Question: I have two listviews with different element height, but they show the same data. A picture will explain everything well:

The listview on the right is a scrollbar representation of listview on the left (list of red/gray/purple days, future days go up, past days go bottom, with endless scroll listeners to fill up the same List).
The First problem is the ability to scroll one list and smoothly scroll the other one (having 'smoothScrollToPosition(firstVisibleItem)' is choppy because for a long time of scrolling, the first visible item is the same item). I need every small scroll to be visible in the ScrollbarList and visa versa.
The Second problem is upon creation, i have today's index in the list (lets say 50th from 100), 'setSelection(50)' on left List is ok, since one element takes most of the screen, but I dont know how to select the scrollbarList so that the same element would be visible in the middle of the small circle Indicator, so far 'setSelectionFromTop(50, screenHeight/2)' is working.
I have managed to position both lists correctly to the center with code
'''
dayListView.setSelectionFromTop(getTodayIndex(), screenHeight / 4);
scrollbarListview.setSelectionFromTop(getTodayIndex(), screenHeight / 2 - itemView.getMeasuredHeight() / 2);
'''
And both list elements are on center, when no ScrollListeners are attached (except the endless scroll listener, which does not interact with other listviews). So now the only big problem is how to scroll them both smoothly with good aspect ration, when scrolling only of them. Any ideas?
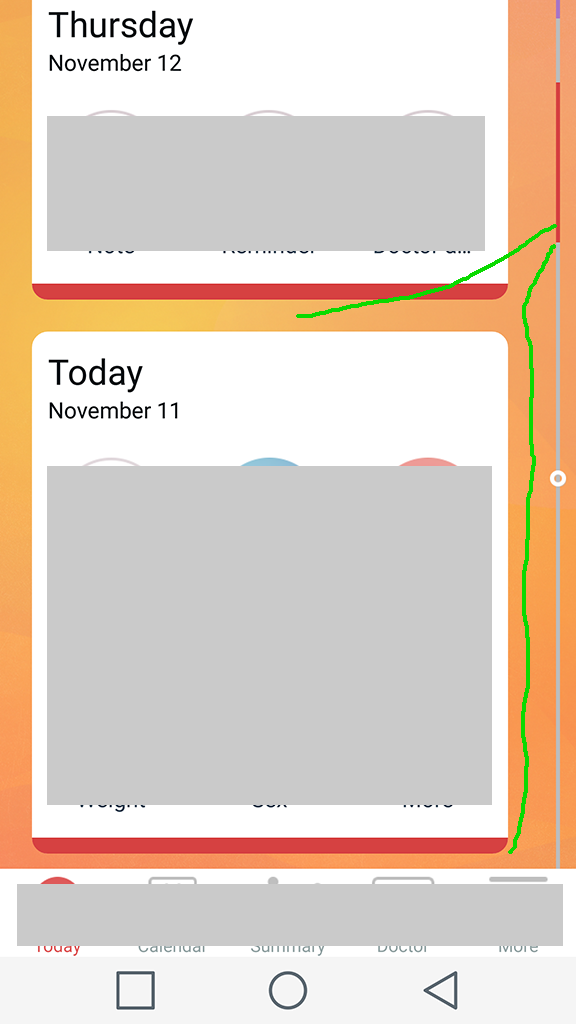
Answer: Well after a lot trial and error, I found the best way to make synchronised scrolling work, so I'll share the idea and can elaborate if needed.
The first approach was to count the scroll delta of any list and use 'smoothScrollBy(delta / aspectRatio)' with aspect ratio (and I needed to count aspect ratio in every step, since my element height of the left list can be different). But this way makes lists go out of sync soon after scrolling, so it was discarded.
The second approach that is currently working is calculating the center of the listview, calculating the middle child (current child hitting the listview center) and current distance between listview center and middle child center 'middleElement.getTop() + middleElement.getHeight() /2;'. Then i use 'middlePoistion = listView.getPositionForView(middleElement);'to get the position currently in the middle and move the list so the same element with middlePosition would be at the center of the screen but with offset of distance from element center to listview center : 'otherListView.setSelectionFromTop(middlePoistion, otherListView.getHeight / 2 - otherListViewMiddleElement.getHeight() / 2 + distanceFromcenter);' and distance from center can be either negative or positive. If someone needs more explanation or code snippets, just ask.